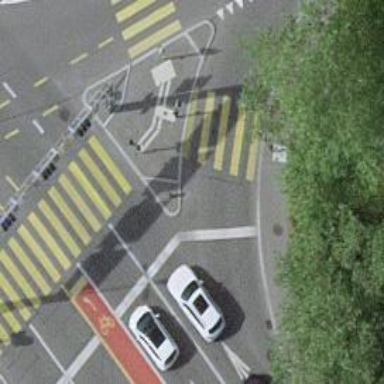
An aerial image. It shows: Road crossing with traffic signals.